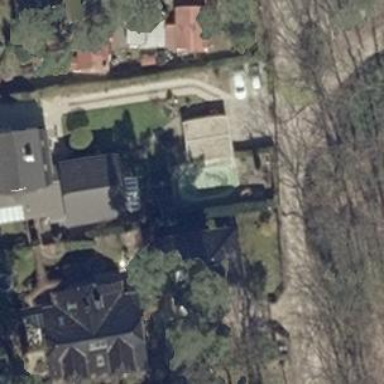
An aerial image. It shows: Swimming pool located in leisure land.